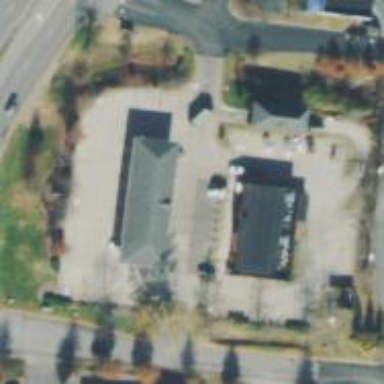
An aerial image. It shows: Convenience shop.